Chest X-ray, PA view. Patient: 47 years old, sex M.
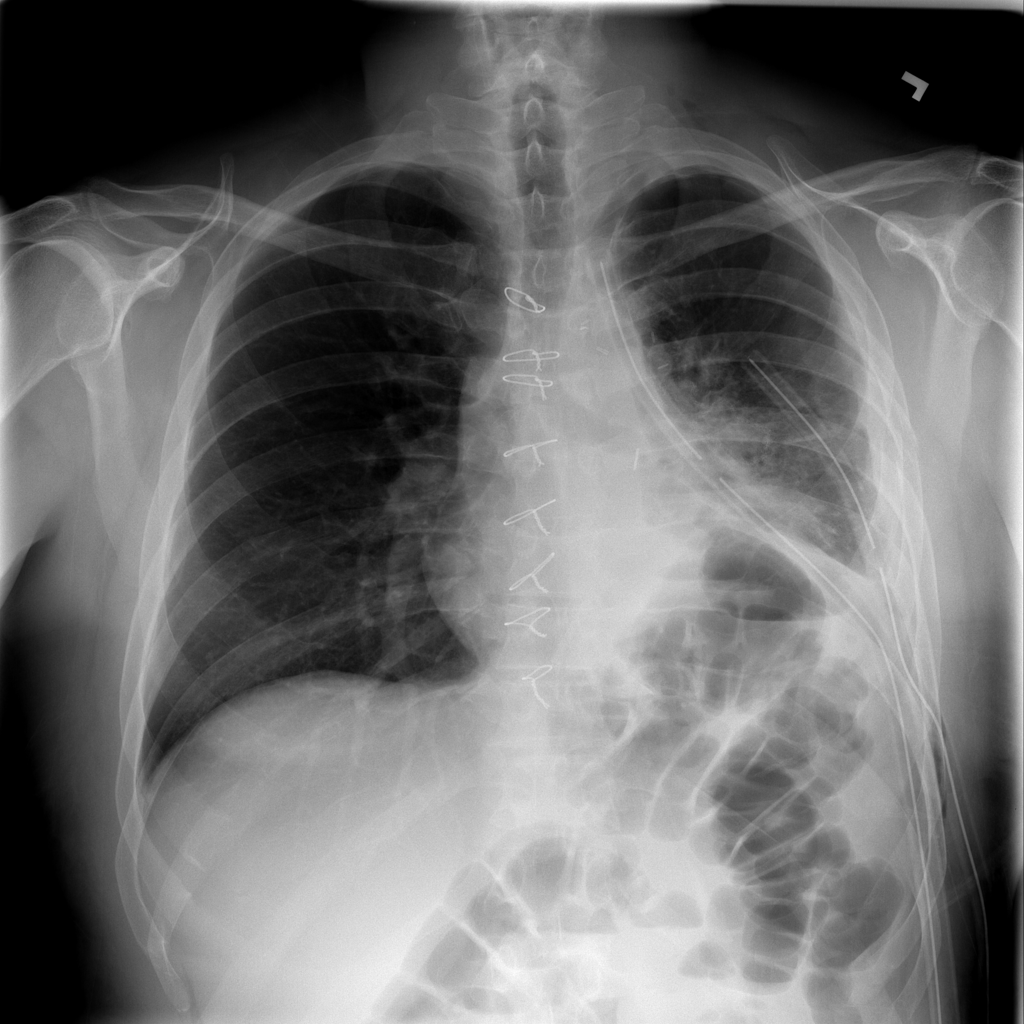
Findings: Pneumothorax